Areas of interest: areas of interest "Shijiazhuang Dahong Machinery Factory"
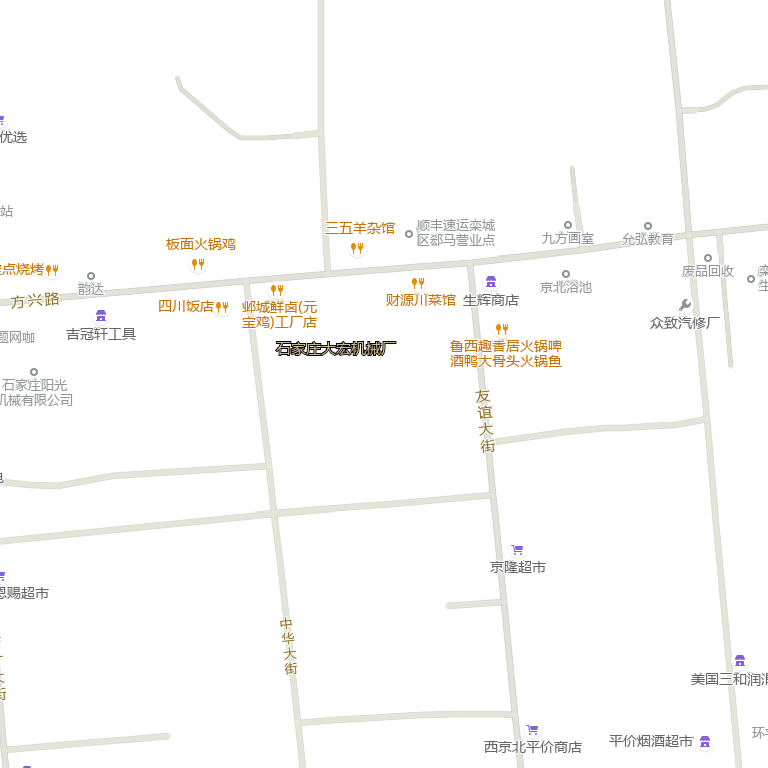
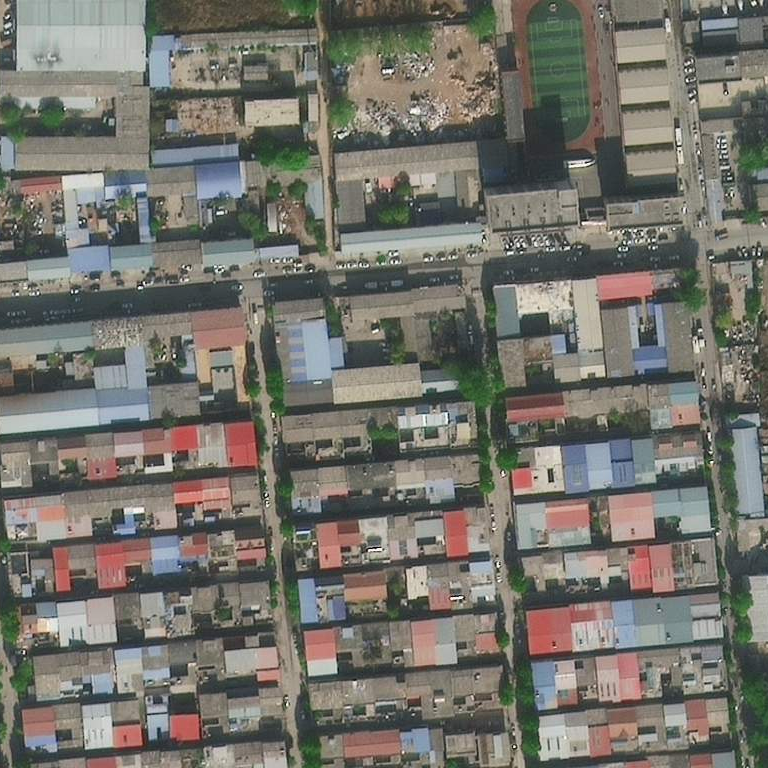